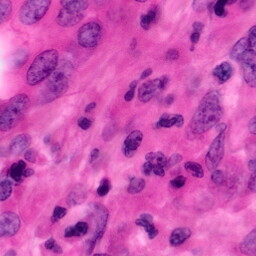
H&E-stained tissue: Pancreatic